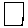
Label: square